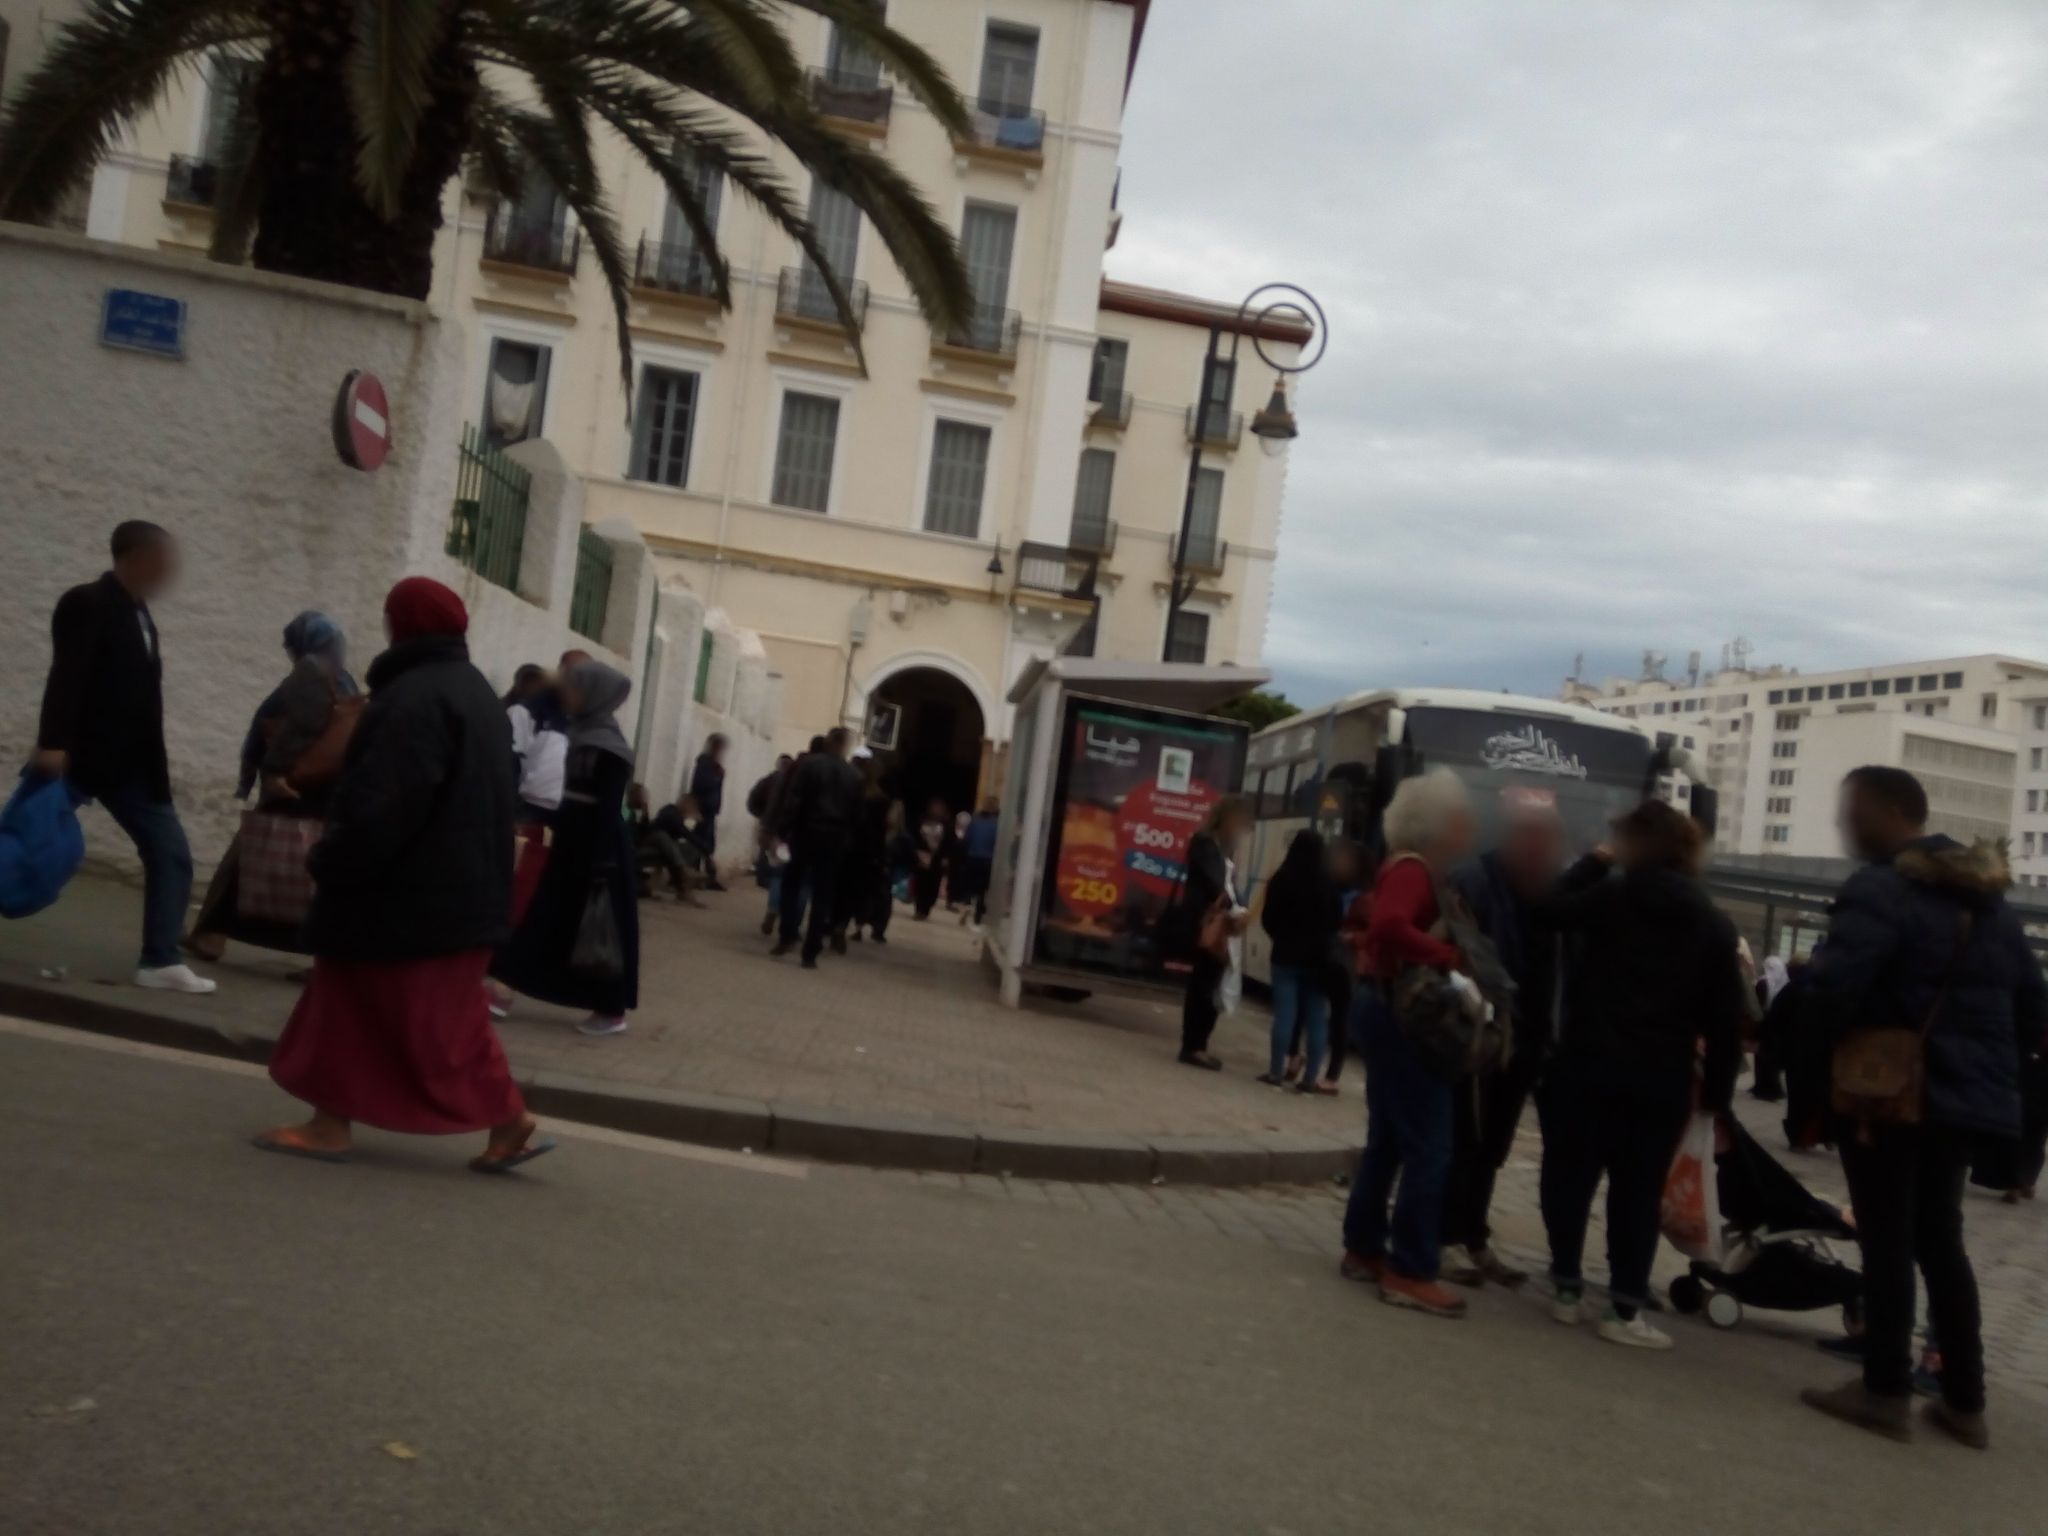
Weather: cloudy
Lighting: day
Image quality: good
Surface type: walking surface
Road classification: footway
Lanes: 2
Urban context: urban centre
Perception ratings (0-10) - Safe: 5.78, Lively: 8.37, Beautiful: 8.03, Boring: 6.29, Depressing: 4.78, Wealthy: 4.14